Question: I have a choice complexType named 'abType':
'''
<xs:complexType name="abType">
<xs:choice minOccurs="0" maxOccurs="unbounded">
<xs:element name="a"/>
<xs:element name="b"/>
</xs:choice>
</xs:complexType>
'''
This type can be used to create elements with 'a' and 'b' nodes in any order like this for example:
'''
<ab>
<b/>
<a/>
</ab>
'''
Now I want to create a derived type called 'abcType' to allow the nodes 'a', 'b' and 'c' in any order. Therefore I created a new complexType based on 'abType':
'''
<xs:complexType name="abcType">
<xs:complexContent>
<xs:extension base="abType">
<xs:choice minOccurs="0" maxOccurs="unbounded">
<xs:element name="c"/>
</xs:choice>
</xs:extension>
</xs:complexContent>
</xs:complexType>
'''
After that I created a 'abc' node:
'''
<abc>
<c/>
<b/>
<a/>
</abc>
'''
But this node is ! It is not valid to put any 'a' or 'b' after a 'c'. The reason is, that deriving a type from a base type creates an implicite sequence although both types are choices. XMLspy illustrates it in this way:

This result is quite useless for choice types.
So my question is:
Here is the complete XSD and an XML test file to reproduce the problem:
'''
<?xml version="1.0" encoding="UTF-8"?>
<xs:schema xmlns:xs="http://www.w3.org/2001/XMLSchema" elementFormDefault="qualified" attributeFormDefault="unqualified">
<xs:element name="root">
<xs:complexType>
<xs:sequence>
<xs:element ref="ab"/>
<xs:element ref="abc"/>
</xs:sequence>
</xs:complexType>
</xs:element>
<xs:element name="ab" type="abType"/>
<xs:complexType name="abType">
<xs:choice minOccurs="0" maxOccurs="unbounded">
<xs:element name="a"/>
<xs:element name="b"/>
</xs:choice>
</xs:complexType>
<xs:element name="abc" type="abcType"/>
<xs:complexType name="abcType">
<xs:complexContent>
<xs:extension base="abType">
<xs:choice minOccurs="0" maxOccurs="unbounded">
<xs:element name="c"/>
</xs:choice>
</xs:extension>
</xs:complexContent>
</xs:complexType>
</xs:schema>
'''
Example:
'''
<?xml version="1.0" encoding="UTF-8"?>
<root xmlns:xsi="http://www.w3.org/2001/XMLSchema-instance" xsi:noNamespaceSchemaLocation="inherit-choice.xsd">
<ab>
<b/>
<a/>
</ab>
<abc>
<c/>
<b/>
<a/>
</abc>
</root>
'''
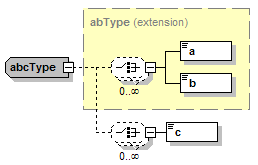
Answer: There is a way to do this that relies on the fact that a choice within a choice acts as a bigger choice.
First, define an element group which contains a single choice from all the elements within the base element:
'''
<xs:group name="common_ab_elements">
<xs:choice>
<xs:element name="a"/>
<xs:element name="b"/>
</xs:choice>
</xs:group>
'''
Then you can use this in your definition of abElement in place of the elements you had before:
'''
<xs:complexType name="abType">
<xs:choice minOccurs="0" maxOccurs="unbounded">
<xs:group ref="common_ab_elements"/>
</xs:choice>
</xs:complexType>
'''
If you need an extended type, then you can extend the choice:
'''
<xs:complexType name="abcType">
<xs:choice minOccurs="0" maxOccurs="unbounded">
<xs:group ref="common_ab_elements"/>
<xs:element name="c"/>
</xs:choice>
</xs:complexType>
'''
This is equivalent to:
'''
<xs:complexType name="abcType">
<xs:choice minOccurs="0" maxOccurs="unbounded">
<xs:choice>
<xs:element name="a"/>
<xs:element name="b"/>
</xs:choice>
<xs:element name="c"/>
</xs:choice>
</xs:complexType>
'''
And because of the nature of the choice operation, this is in turn equivalent to:
'''
<xs:complexType name="abcType">
<xs:choice minOccurs="0" maxOccurs="unbounded">
<xs:element name="a"/>
<xs:element name="b"/>
<xs:element name="c"/>
</xs:choice>
</xs:complexType>
'''
...which is what you want.
If you have attributes as well, then you may also need to define a common base class which you can extend. With this scheme, only classes with no derived classes should have elements, as it's the presence of elements on the base elements that forces the sequencing.
What we are effectively doing here is defining the inheritance of choice elements separately from the elements hierarchy itself.